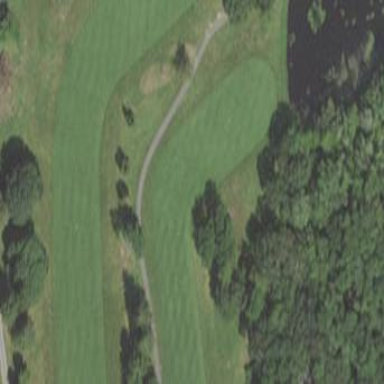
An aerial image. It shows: Grassy area designated as golf fairway.